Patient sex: F
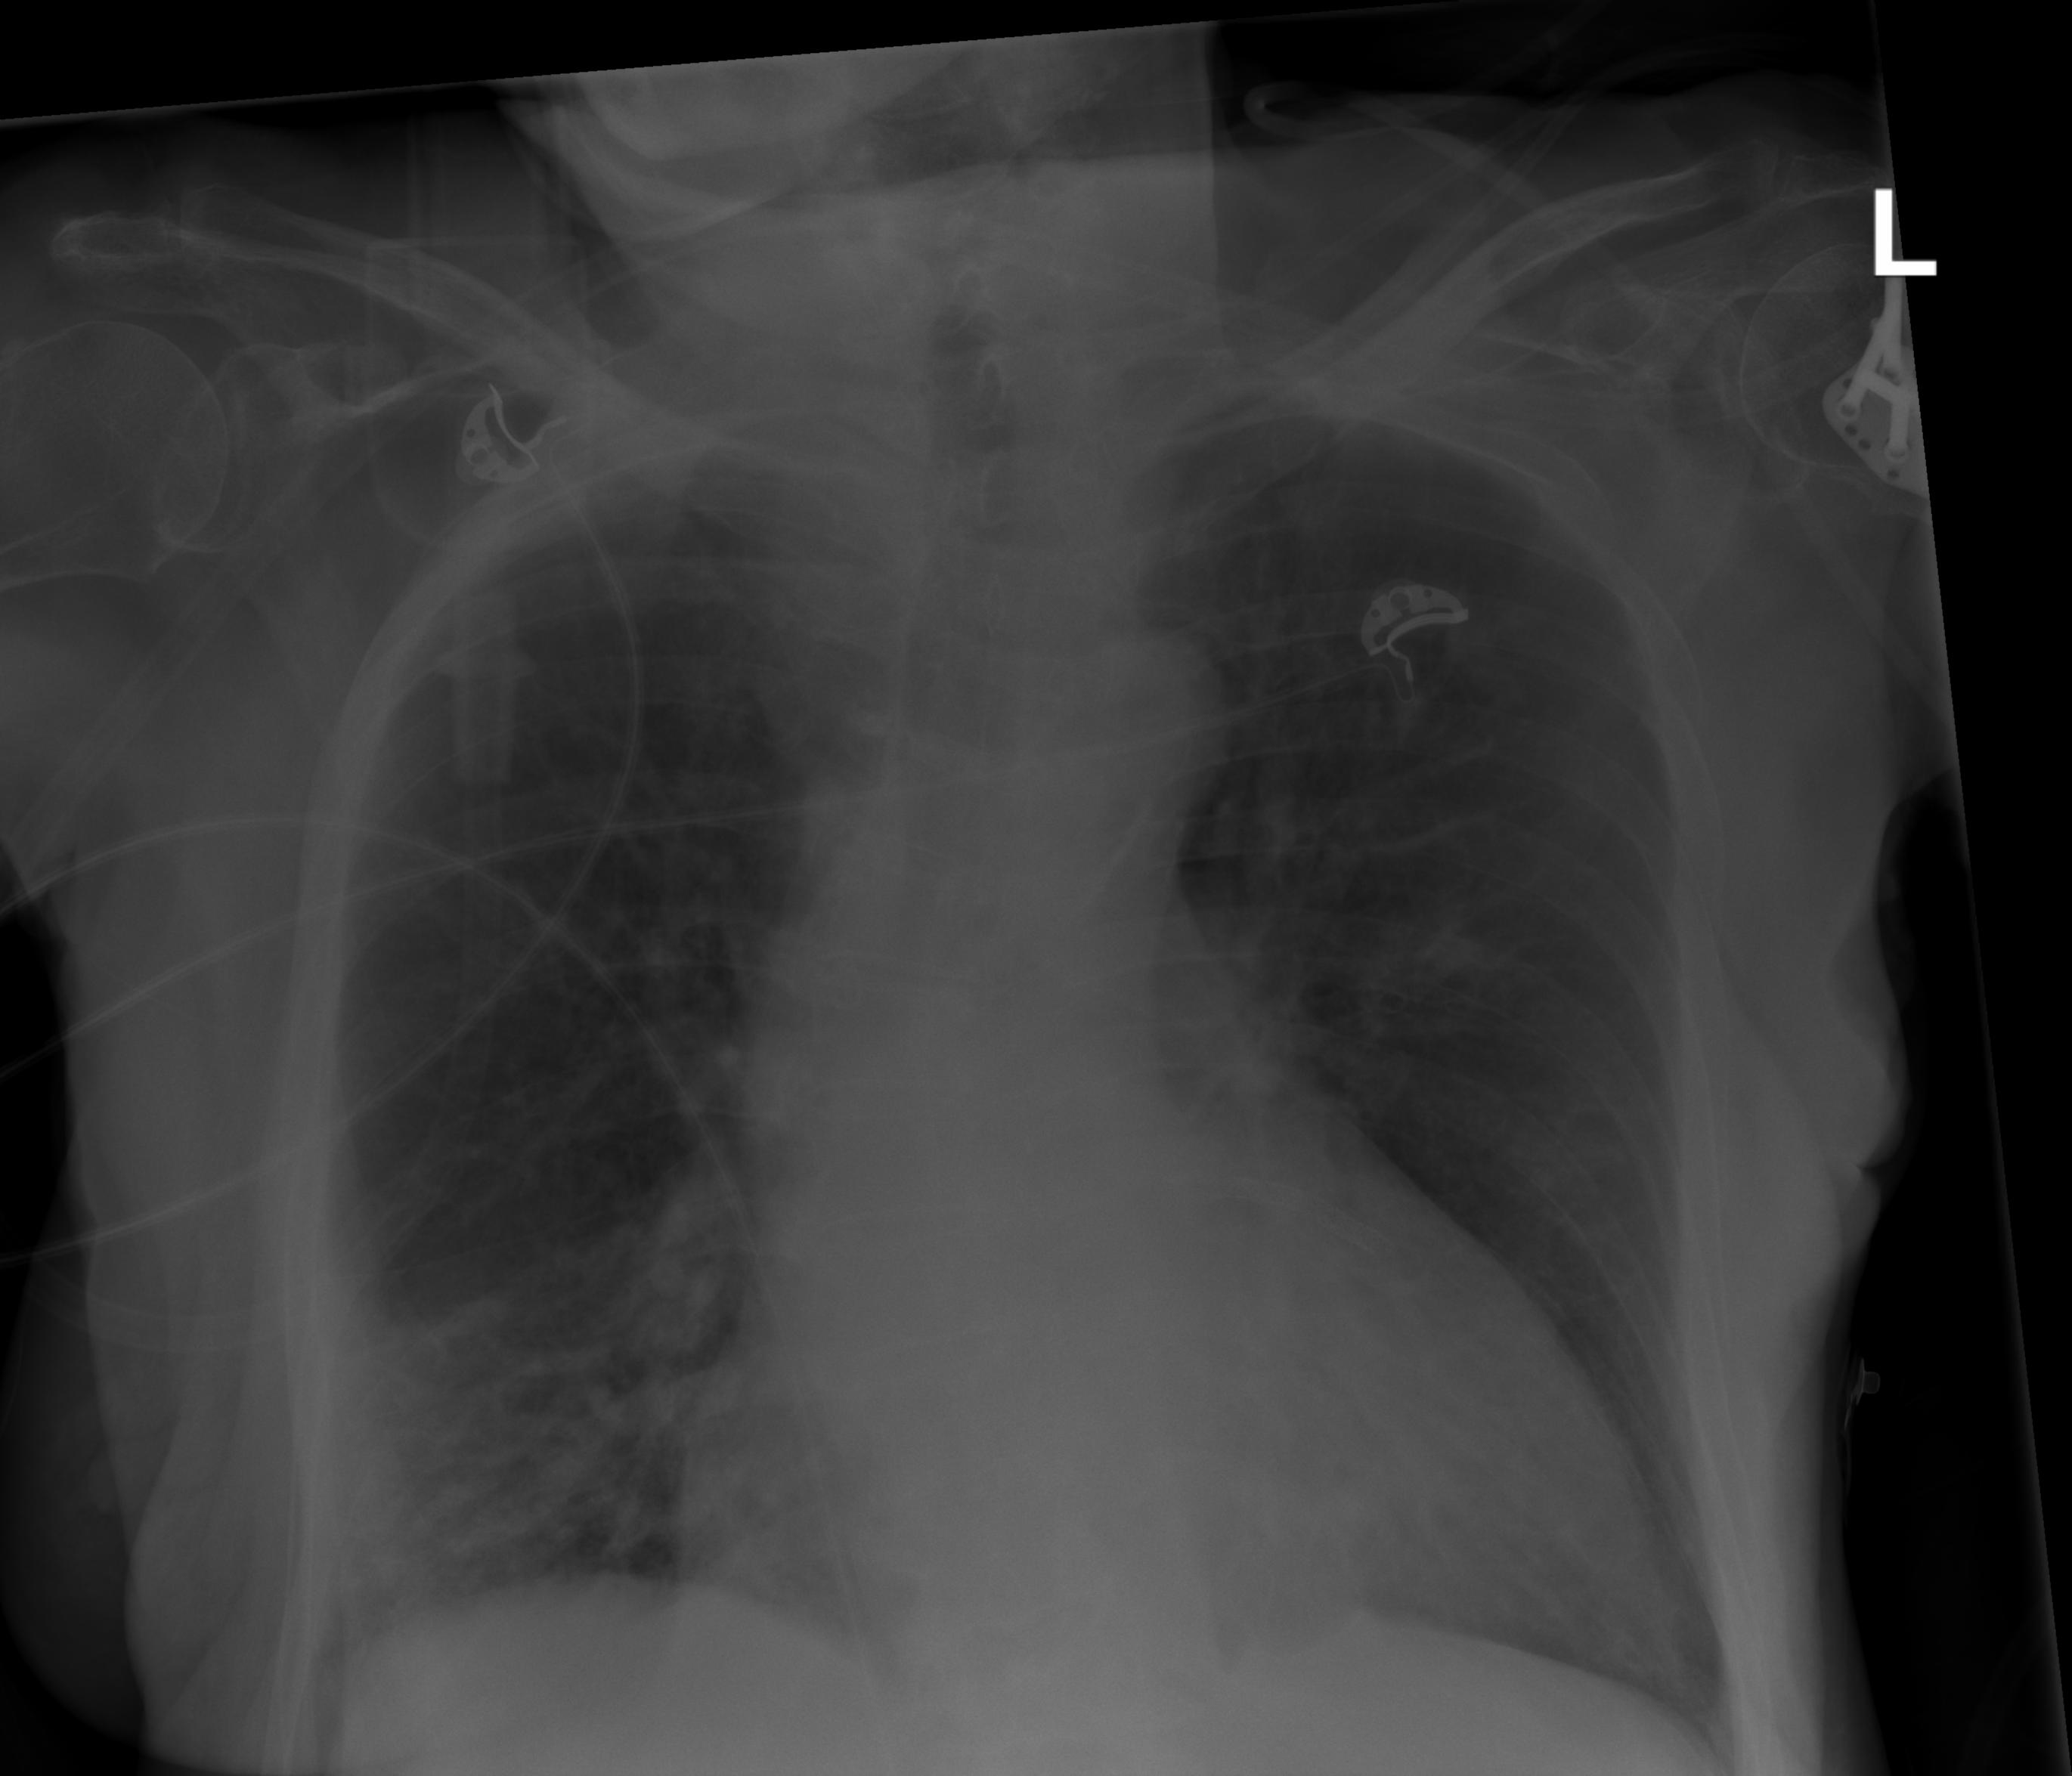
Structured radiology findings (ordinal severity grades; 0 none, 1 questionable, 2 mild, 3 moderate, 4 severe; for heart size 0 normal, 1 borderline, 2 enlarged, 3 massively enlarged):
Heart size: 2
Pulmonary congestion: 0
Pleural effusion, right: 0
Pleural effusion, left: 0
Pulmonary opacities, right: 2
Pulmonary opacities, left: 0
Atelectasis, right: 2
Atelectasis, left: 0